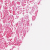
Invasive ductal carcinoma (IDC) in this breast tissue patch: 0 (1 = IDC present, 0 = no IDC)